Question: I would like to perform a as described in the <URL>.

Unfortunately, there is no pointer to the corresponding classes in the ivy API that could help achieve that.
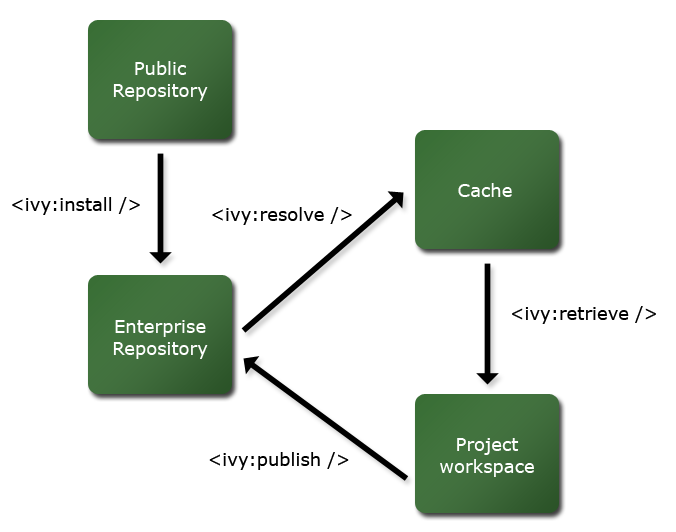
Answer: A starting point would be the read from the <URL> in Ivy's code.
Too see a sample of the output, run
'''
java -jar ivy-2.4.0.jar -dependency commons-logging commons-logging 1.1 -cachepath file.txt
'''
The file 'file.txt' holds:
'''
/home/cran/.ivy2/cache/commons-logging/commons-logging/sources/commons-logging-1.1-sources.jar:/home/cran/.ivy2/cache/commons-logging/commons-logging/j
ars/commons-logging-1.1.jar:/home/cran/.ivy2/cache/log4j/log4j/jars/log4j-1.2.12.jar:/home/cran/.ivy2/cache/logkit/logkit/jars/logkit-1.0.1.jar:/home/c
ran/.ivy2/cache/avalon-framework/avalon-framework/jars/avalon-framework-4.1.3.jar:/home/cran/.ivy2/cache/javax.servlet/servlet-api/jars/servlet-api-2.3
.jar
'''